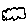
Label: cloud